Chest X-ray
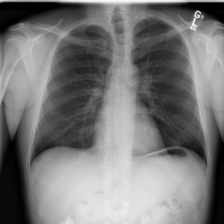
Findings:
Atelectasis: negative
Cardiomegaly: negative
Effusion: negative
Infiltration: negative
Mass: negative
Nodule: negative
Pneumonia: negative
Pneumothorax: negative
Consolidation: negative
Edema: negative
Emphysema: negative
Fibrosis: negative
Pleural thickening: negative
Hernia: negative